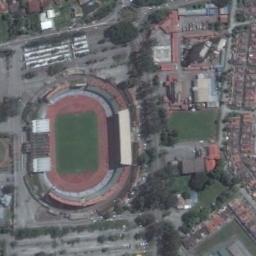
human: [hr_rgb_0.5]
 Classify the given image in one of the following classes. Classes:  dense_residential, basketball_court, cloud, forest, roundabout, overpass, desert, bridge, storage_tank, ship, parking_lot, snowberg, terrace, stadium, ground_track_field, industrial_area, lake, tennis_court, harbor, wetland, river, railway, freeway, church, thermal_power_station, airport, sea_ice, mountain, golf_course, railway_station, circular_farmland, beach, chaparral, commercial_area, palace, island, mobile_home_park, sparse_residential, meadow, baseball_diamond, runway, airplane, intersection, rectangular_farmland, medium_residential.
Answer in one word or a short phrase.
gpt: stadium